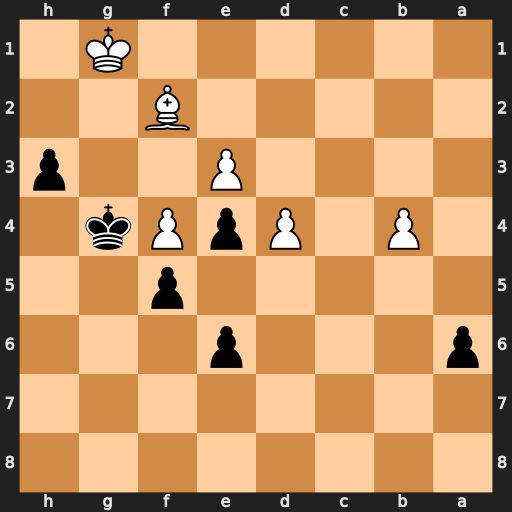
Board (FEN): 8/8/p3p3/5p2/1P1PpPk1/4P2p/5B2/6K1
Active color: b
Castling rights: -
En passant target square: -
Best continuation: Kf3 Bh4 Kxe3 Bg3 Kf3